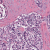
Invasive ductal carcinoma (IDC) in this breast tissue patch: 1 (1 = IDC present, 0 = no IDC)